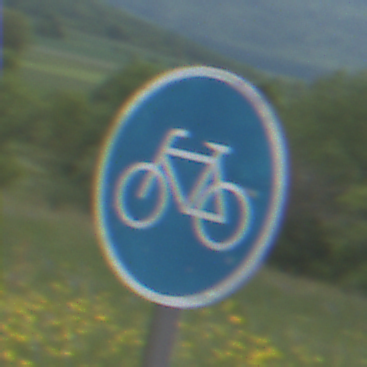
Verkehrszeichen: Radweg
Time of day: Midday
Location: Outdoor (RoadRail)
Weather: PartlyCloudy
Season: NotSpecified
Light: Natural